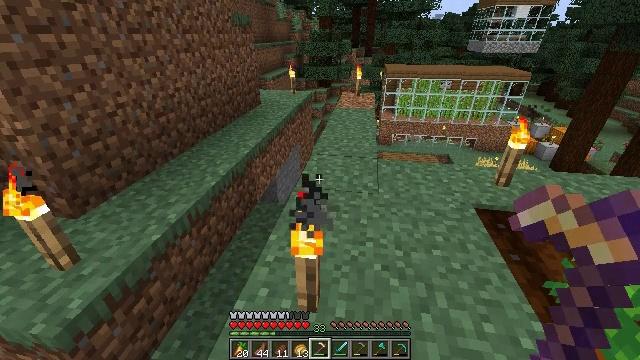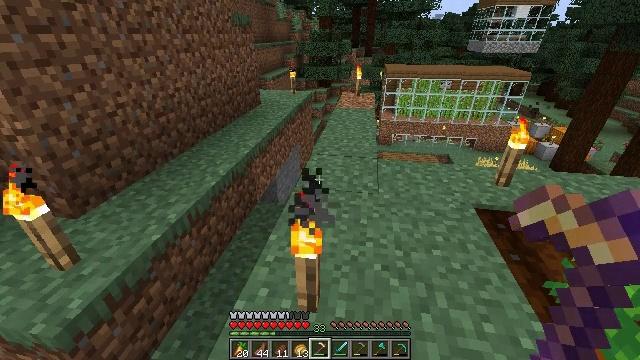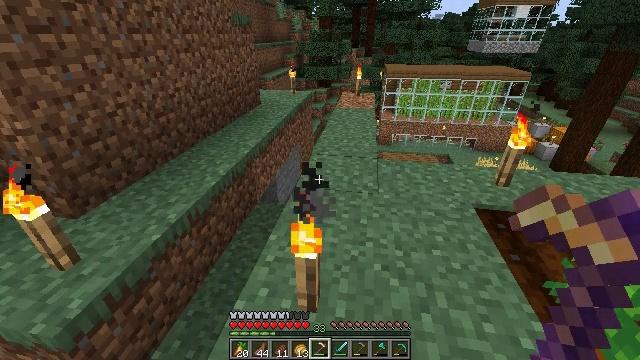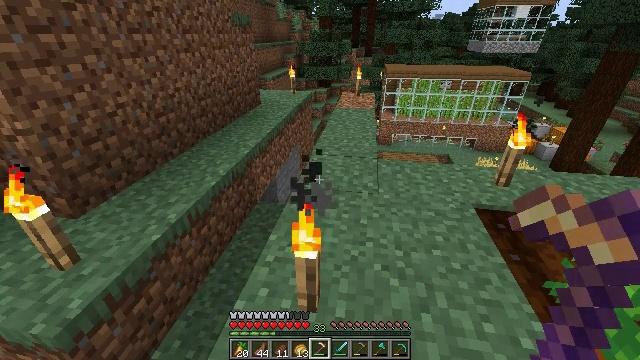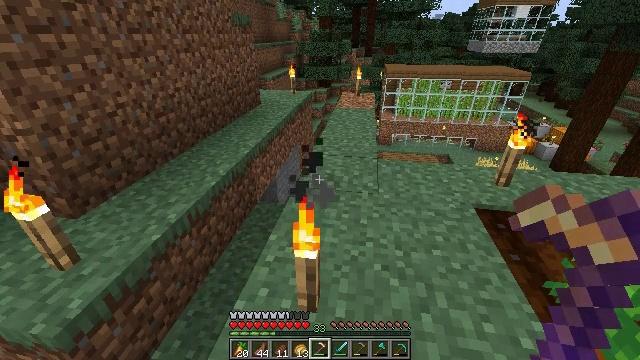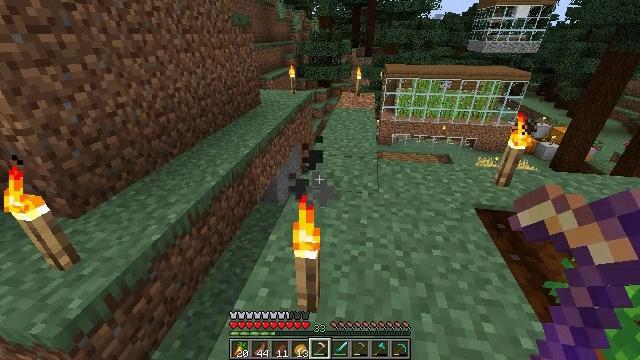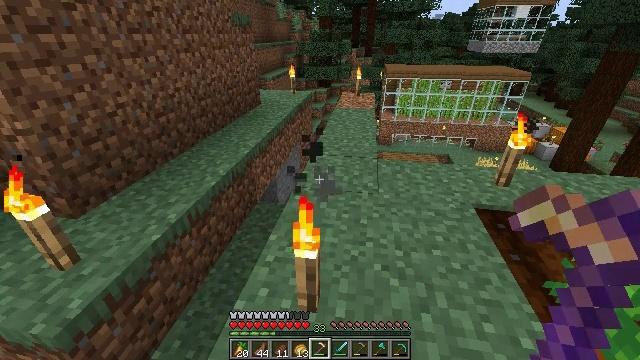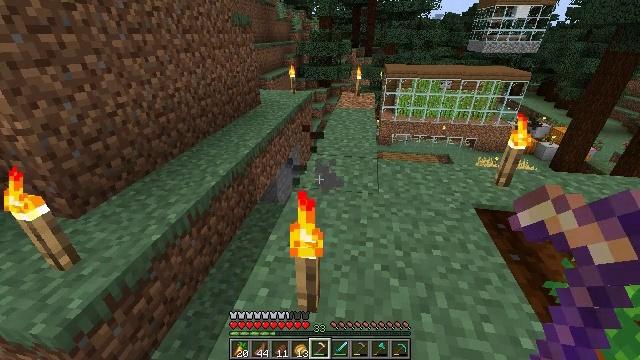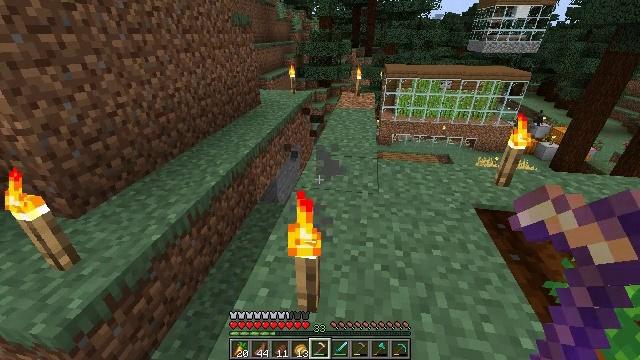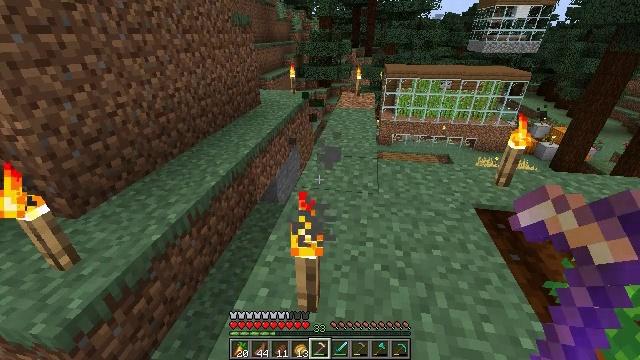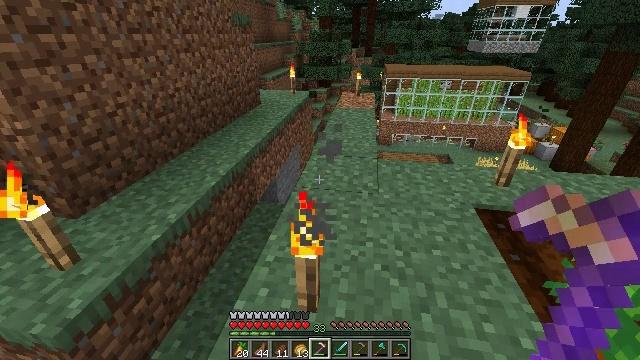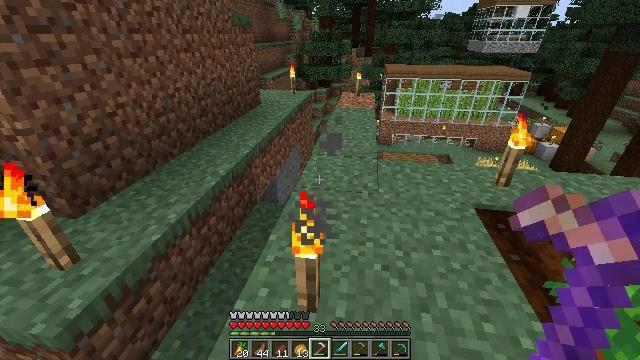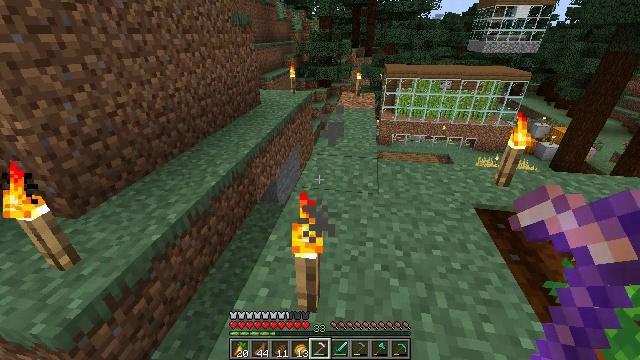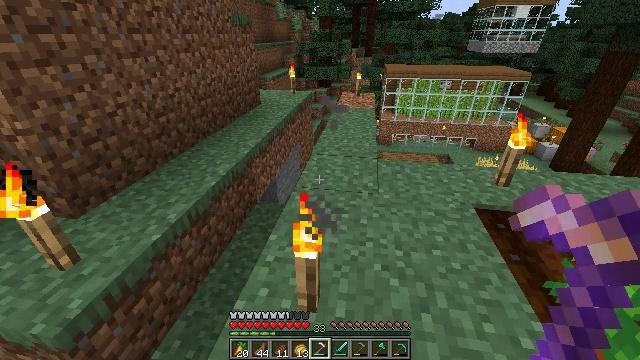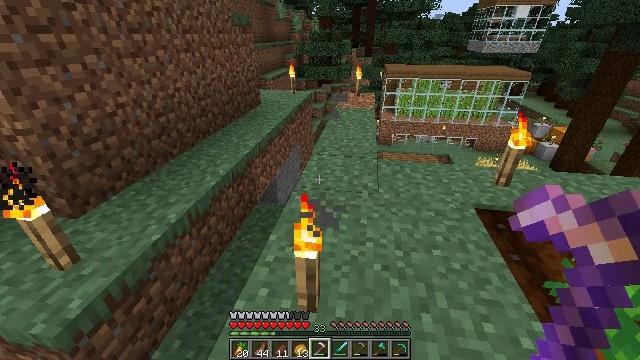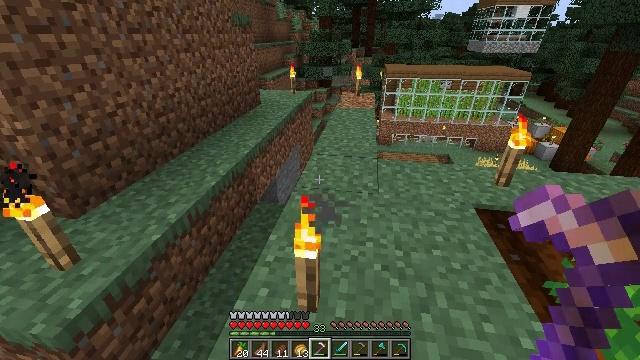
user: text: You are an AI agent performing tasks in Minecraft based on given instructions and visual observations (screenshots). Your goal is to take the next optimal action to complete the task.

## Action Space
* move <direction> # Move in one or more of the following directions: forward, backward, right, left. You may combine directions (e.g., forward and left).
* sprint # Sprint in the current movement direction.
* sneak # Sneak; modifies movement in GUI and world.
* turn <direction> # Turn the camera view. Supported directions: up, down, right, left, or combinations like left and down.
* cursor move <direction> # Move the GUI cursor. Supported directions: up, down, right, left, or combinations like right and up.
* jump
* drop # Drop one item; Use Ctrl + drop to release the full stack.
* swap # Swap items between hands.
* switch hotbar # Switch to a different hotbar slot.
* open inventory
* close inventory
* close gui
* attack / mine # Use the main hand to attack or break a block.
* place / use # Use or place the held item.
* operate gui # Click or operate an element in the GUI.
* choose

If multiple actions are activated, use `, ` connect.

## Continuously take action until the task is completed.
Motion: motion action
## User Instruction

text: Harvest carrots from the farmland.
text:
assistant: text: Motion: no_op
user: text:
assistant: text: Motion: no_op
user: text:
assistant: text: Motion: no_op
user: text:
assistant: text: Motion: no_op
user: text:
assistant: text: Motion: no_op
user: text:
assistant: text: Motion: no_op
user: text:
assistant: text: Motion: no_op
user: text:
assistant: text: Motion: no_op
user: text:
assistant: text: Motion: no_op
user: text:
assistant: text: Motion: no_op
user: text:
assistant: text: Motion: no_op
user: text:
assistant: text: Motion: no_op
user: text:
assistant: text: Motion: no_op
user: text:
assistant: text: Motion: no_op
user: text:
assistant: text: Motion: no_op
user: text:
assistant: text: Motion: no_op
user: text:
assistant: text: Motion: no_op
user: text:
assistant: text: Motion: no_op
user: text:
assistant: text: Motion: no_op
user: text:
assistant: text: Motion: no_op
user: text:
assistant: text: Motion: no_op
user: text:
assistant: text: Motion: no_op
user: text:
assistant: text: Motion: no_op
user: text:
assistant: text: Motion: no_op
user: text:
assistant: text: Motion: no_op
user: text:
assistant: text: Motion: no_op
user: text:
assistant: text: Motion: no_op
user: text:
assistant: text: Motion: no_op
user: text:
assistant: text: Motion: no_op
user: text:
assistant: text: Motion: no_op